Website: lowes
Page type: billing-address
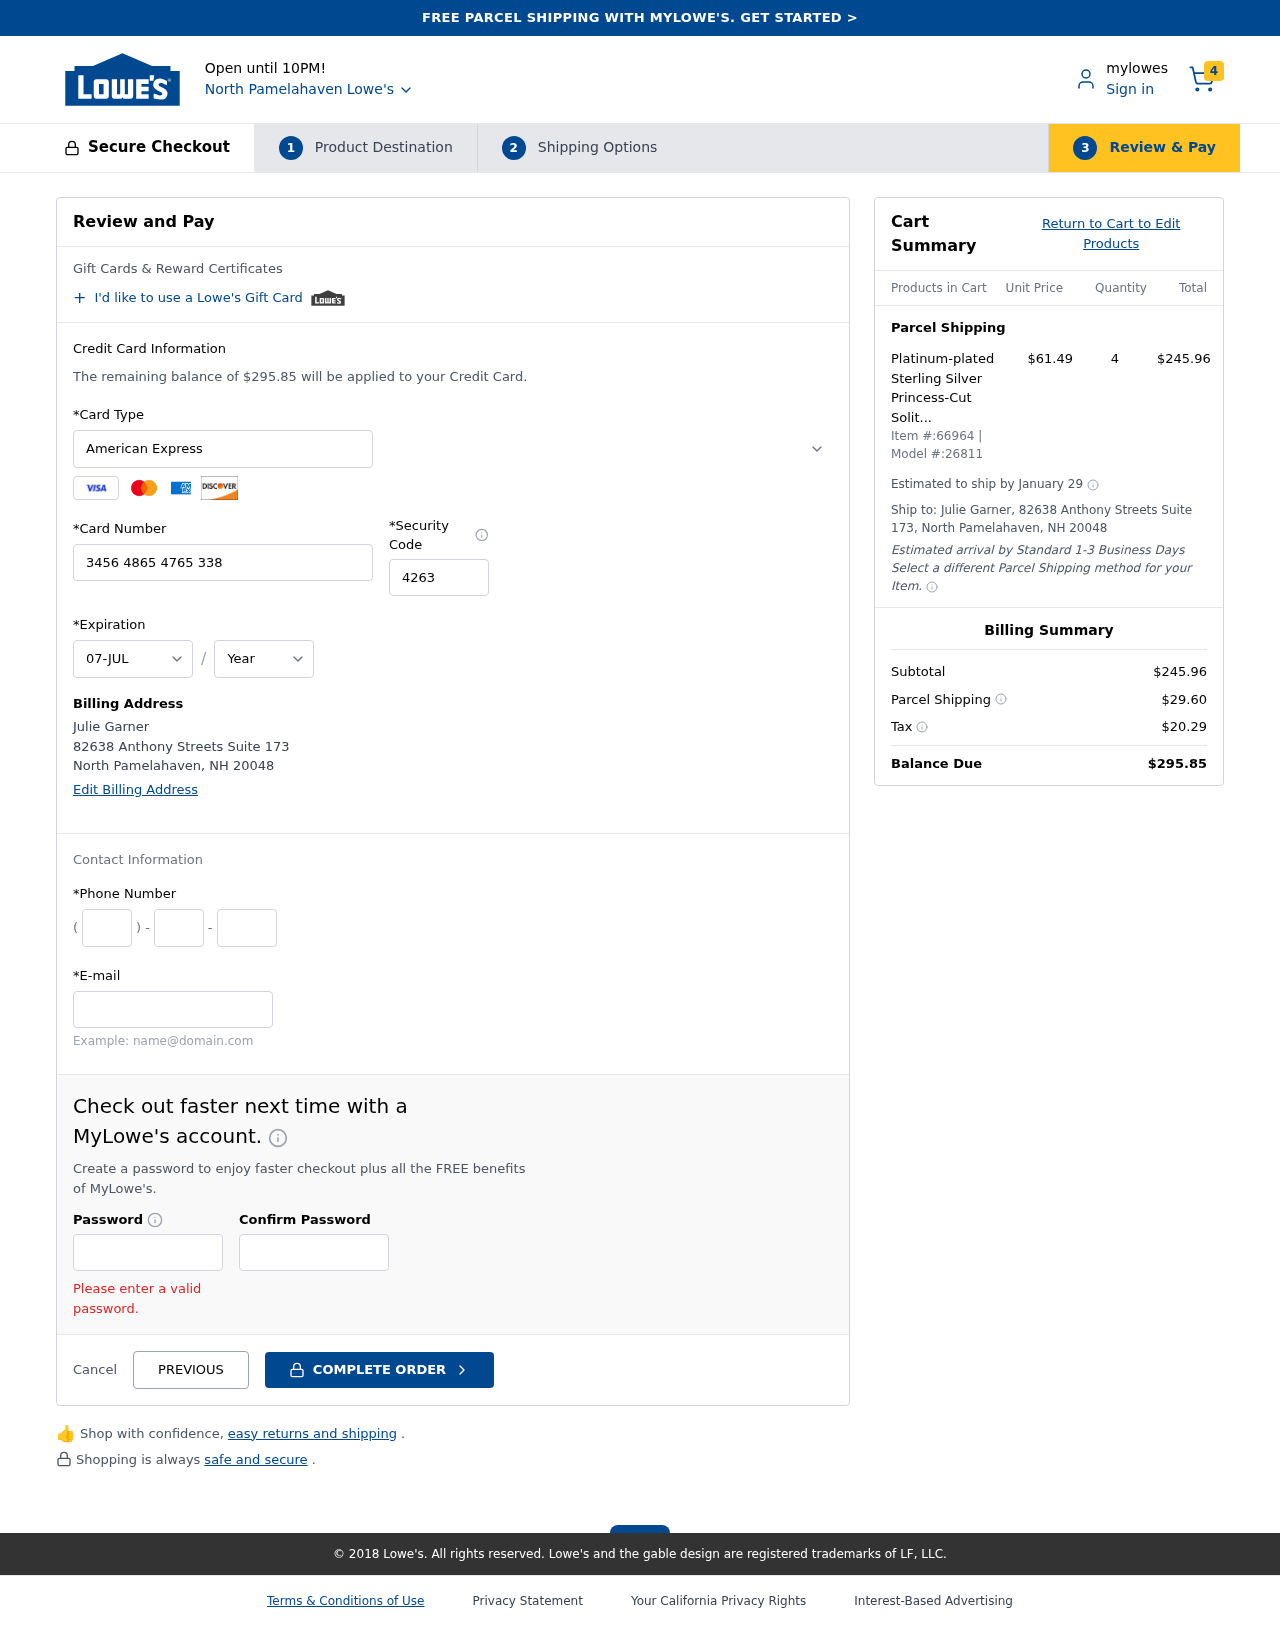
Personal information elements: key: PII_CARD_CVV
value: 4263
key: PII_CARD_EXPIRY_MONTH
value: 07
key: PII_CARD_EXPIRY_YEAR
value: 27
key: PII_CARD_NUMBER
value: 3456 4865 4765 338
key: PII_CARD_TYPE
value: American Express
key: PII_CITY
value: North Pamelahaven
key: PII_CITY_STATE_ZIP
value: North Pamelahaven, NH 20048
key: PII_EMAIL
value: julie_garner@gmail.com
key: PII_FULLNAME
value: Julie Garner
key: PII_PHONE_AREA
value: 976
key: PII_PHONE_PREFIX
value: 742
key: PII_PHONE_SUFFIX
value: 3192
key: PII_STREET
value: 82638 Anthony Streets Suite 173
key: PII_FULLNAME2
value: Julie Garner
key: PII_STATE_ABBR
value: NH
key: PII_POSTCODE
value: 20048
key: PII_POSTCODE_FULL
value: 20048
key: PII_CITY_STATE
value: North Pamelahaven, NH
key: PII_POSTCODE_NUMERIC
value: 20048
Product elements: key: PRODUCT1_NAME
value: Platinum-plated Sterling Silver Princess-Cut Solitaire Ring made with Swarovski Zirconia (3 cttw), S
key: PRODUCT1_PRICE
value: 61.49
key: PRODUCT1_QUANTITY
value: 4
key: PRODUCT_ITEM_NUMBER
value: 66964
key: PRODUCT_MODEL_NUMBER
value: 26811
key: PRODUCT1_LINE_TOTAL
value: $245.96
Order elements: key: ORDER_NUM_ITEMS
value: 4
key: ORDER_TOTAL
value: $295.85
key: ORDER_SHIPPING_DATE
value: January 29
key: ORDER_SUBTOTAL
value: $245.96
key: ORDER_SHIPPING_COST
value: $29.60
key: ORDER_TAX
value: $20.29